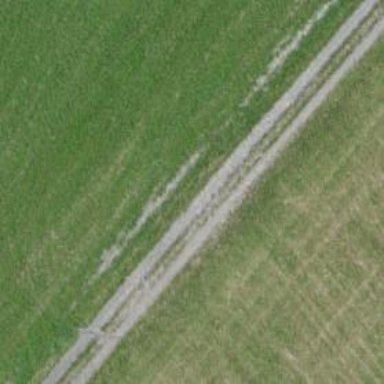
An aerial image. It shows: Track with grade 3 tracktype.